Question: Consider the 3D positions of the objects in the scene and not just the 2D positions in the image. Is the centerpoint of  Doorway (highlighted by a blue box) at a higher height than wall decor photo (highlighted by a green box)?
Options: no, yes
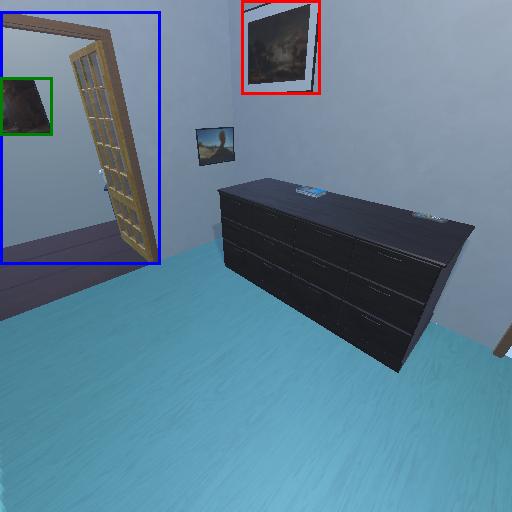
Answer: no